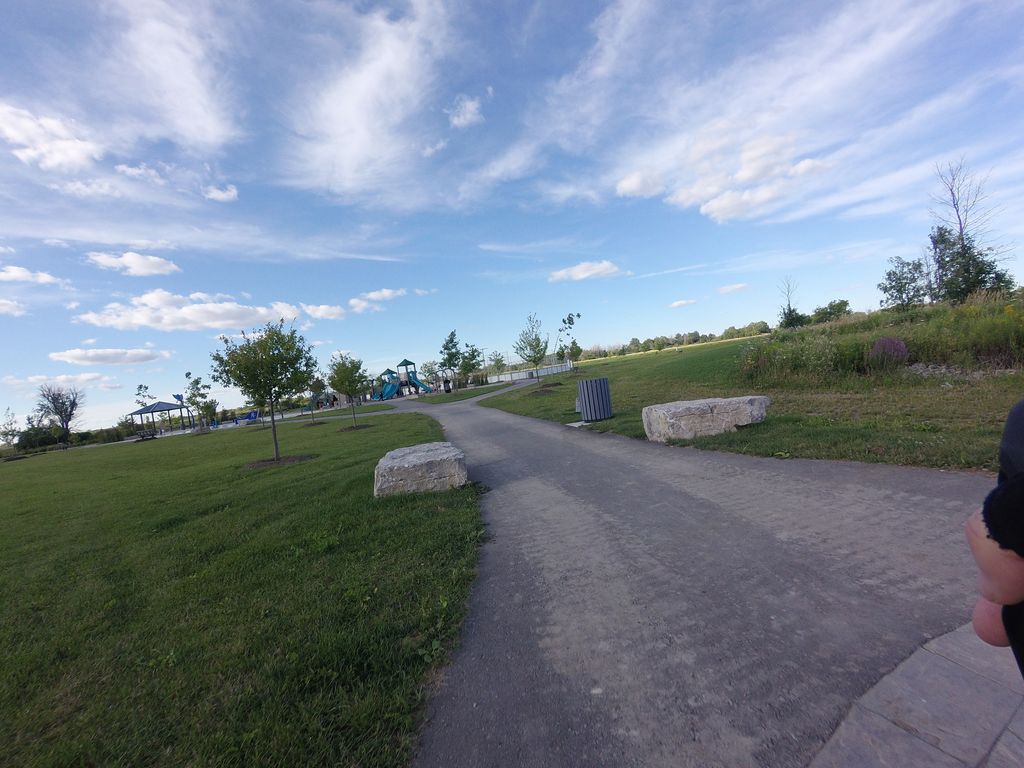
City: ottawa-gatineau